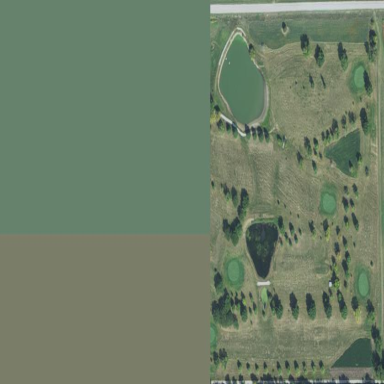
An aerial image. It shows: Golf course.